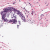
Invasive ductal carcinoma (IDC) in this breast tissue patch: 0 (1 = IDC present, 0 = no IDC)